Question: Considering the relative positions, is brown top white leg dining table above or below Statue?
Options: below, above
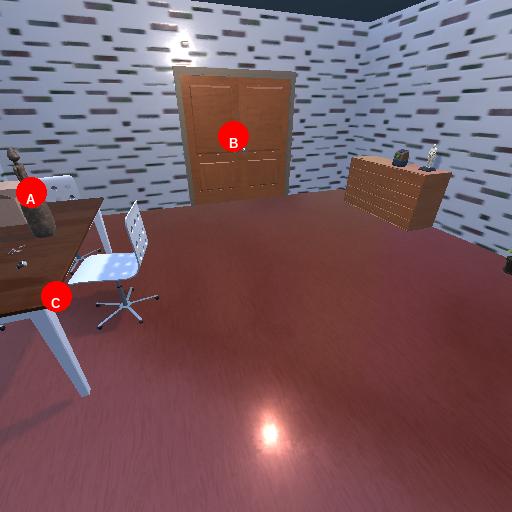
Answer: below